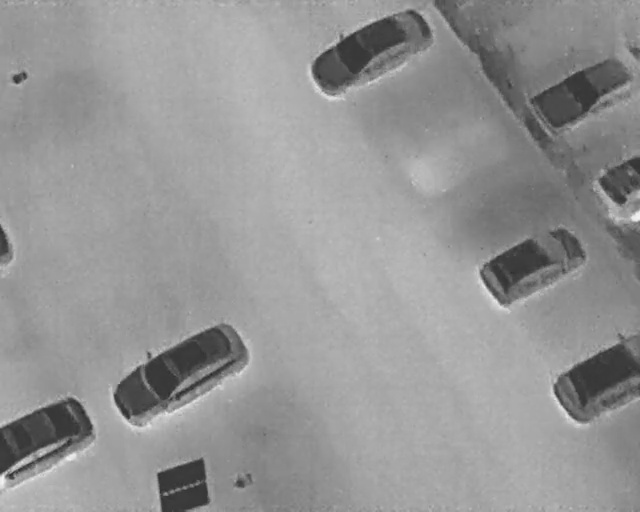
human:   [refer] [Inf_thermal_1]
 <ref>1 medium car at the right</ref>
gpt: <box>[[91, 32, 101, 41, 2]]</box>

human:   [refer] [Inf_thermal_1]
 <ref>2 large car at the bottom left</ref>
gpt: <box>[[22, 58, 33, 87, 152], [0, 76, 15, 95, 2]]</box>